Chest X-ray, PA view. Patient: 21 years old, sex F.
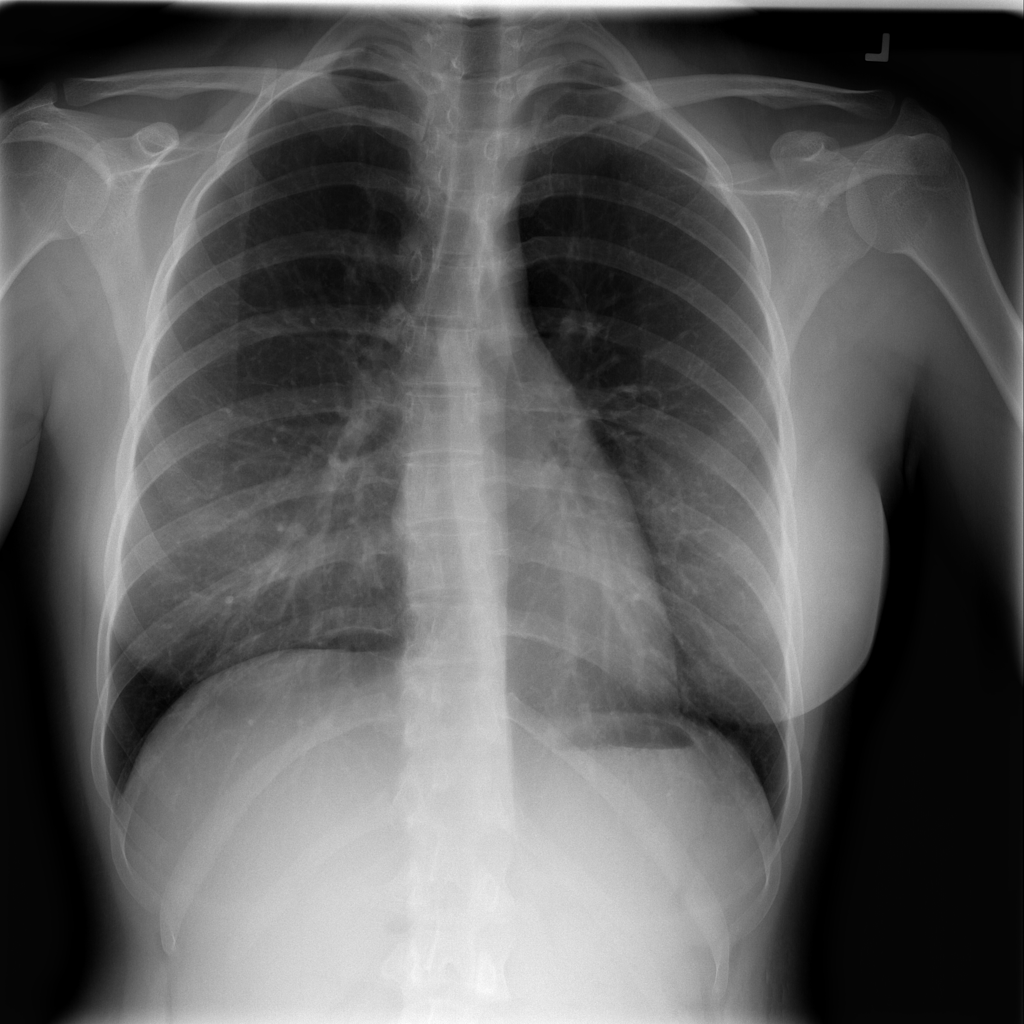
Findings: No Finding